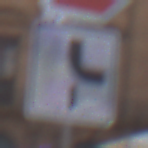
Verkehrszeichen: VerlaufVorfahrtsstrasse10
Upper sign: Stop
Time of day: MorningAfternoon
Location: Outdoor (Urban)
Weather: PartlyCloudy
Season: NotSpecified
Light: Natural